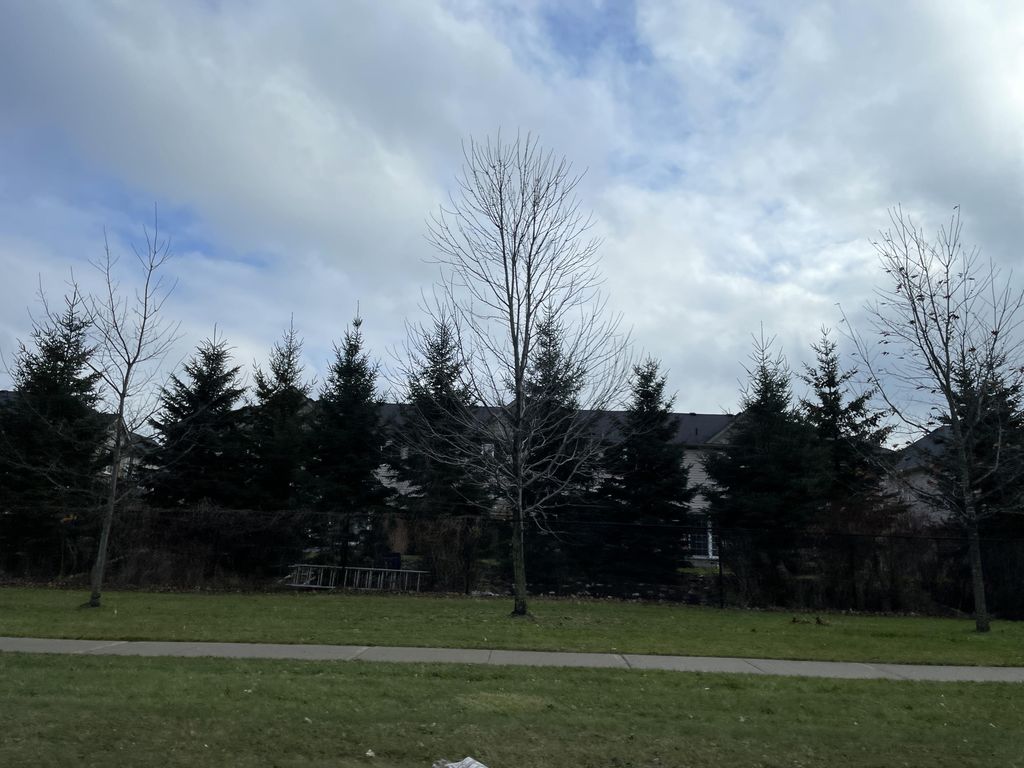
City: kitchener-waterloo